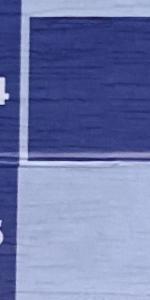
Label: Empty